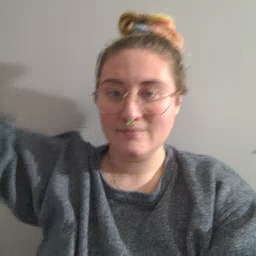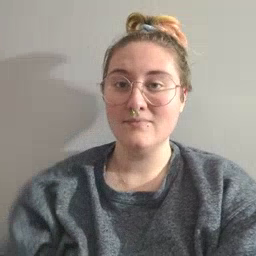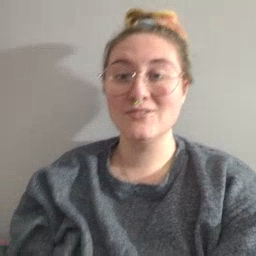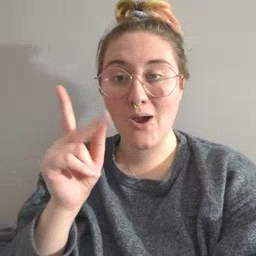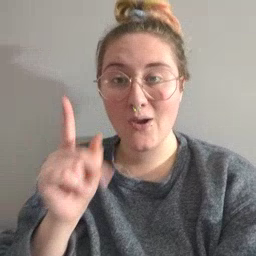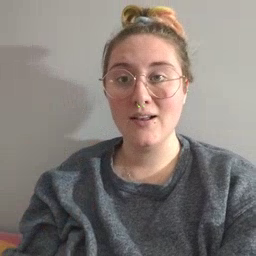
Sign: dog